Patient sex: M
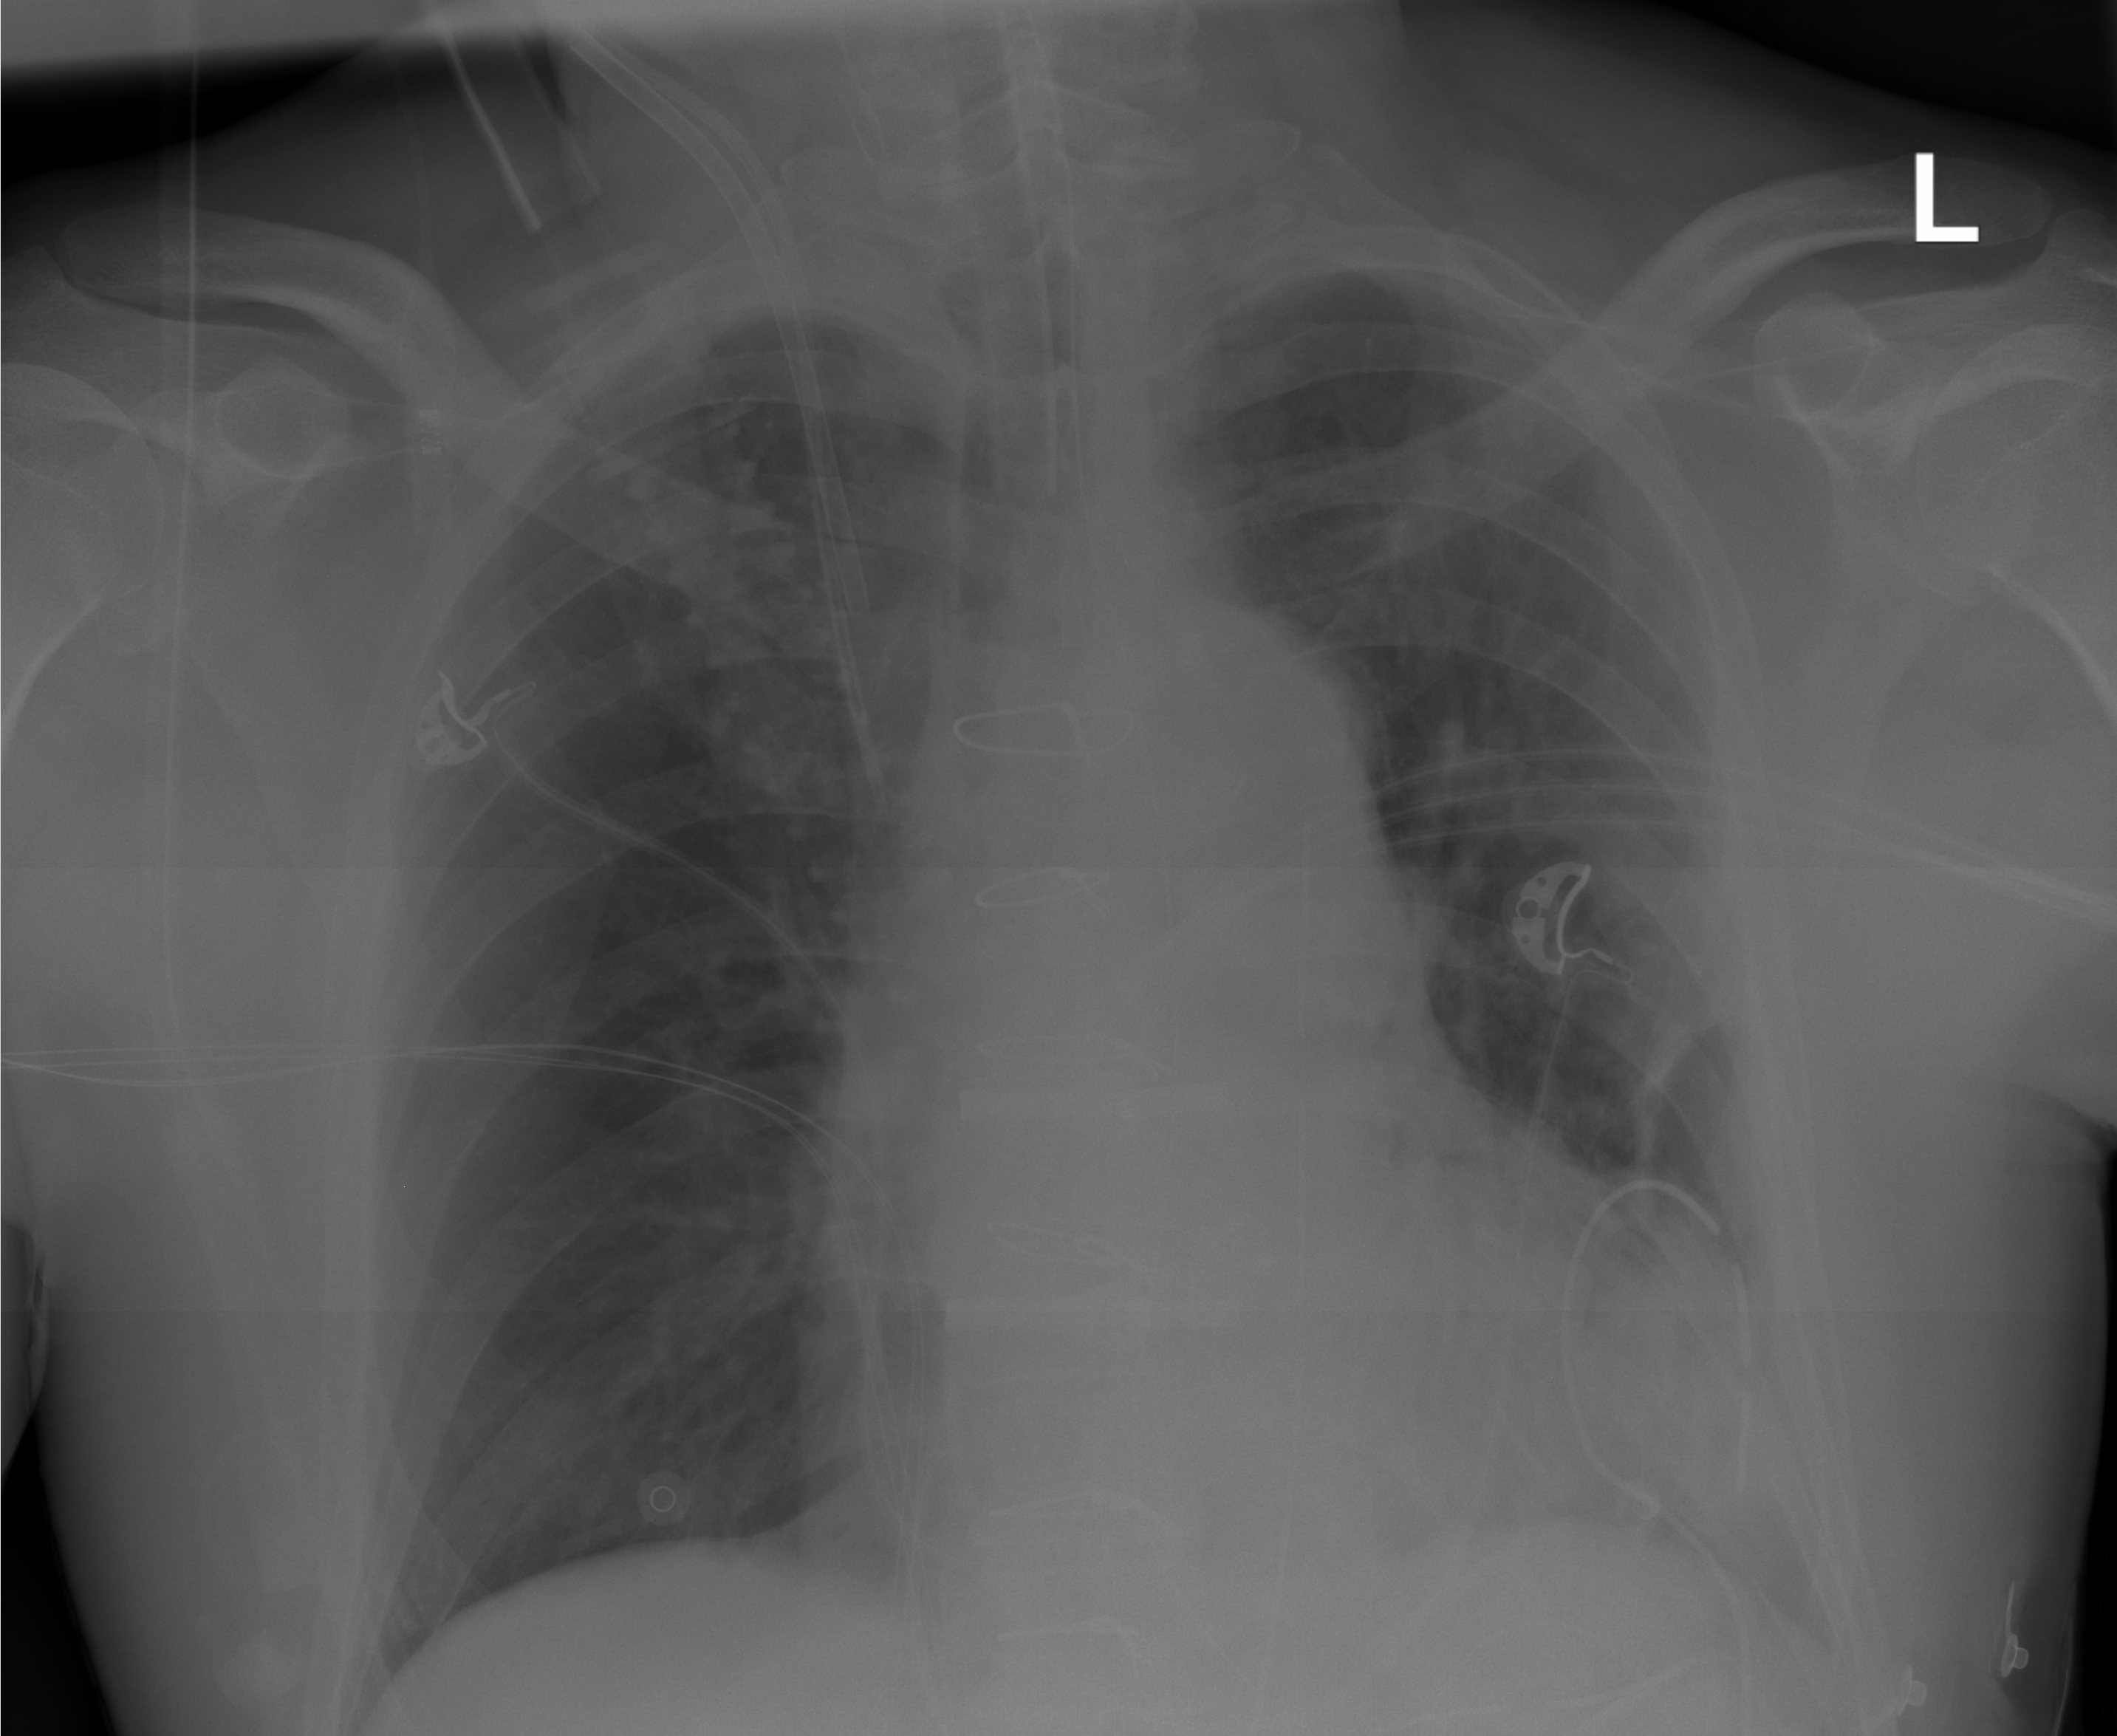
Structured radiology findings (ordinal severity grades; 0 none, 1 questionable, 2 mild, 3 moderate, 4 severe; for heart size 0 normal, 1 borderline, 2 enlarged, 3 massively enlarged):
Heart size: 2
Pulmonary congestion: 1
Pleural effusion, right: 0
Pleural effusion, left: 0
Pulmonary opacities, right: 0
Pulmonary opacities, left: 0
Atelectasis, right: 0
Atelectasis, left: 2